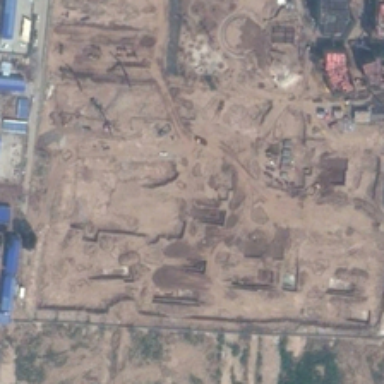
Several buildings are near a piece of bareland .